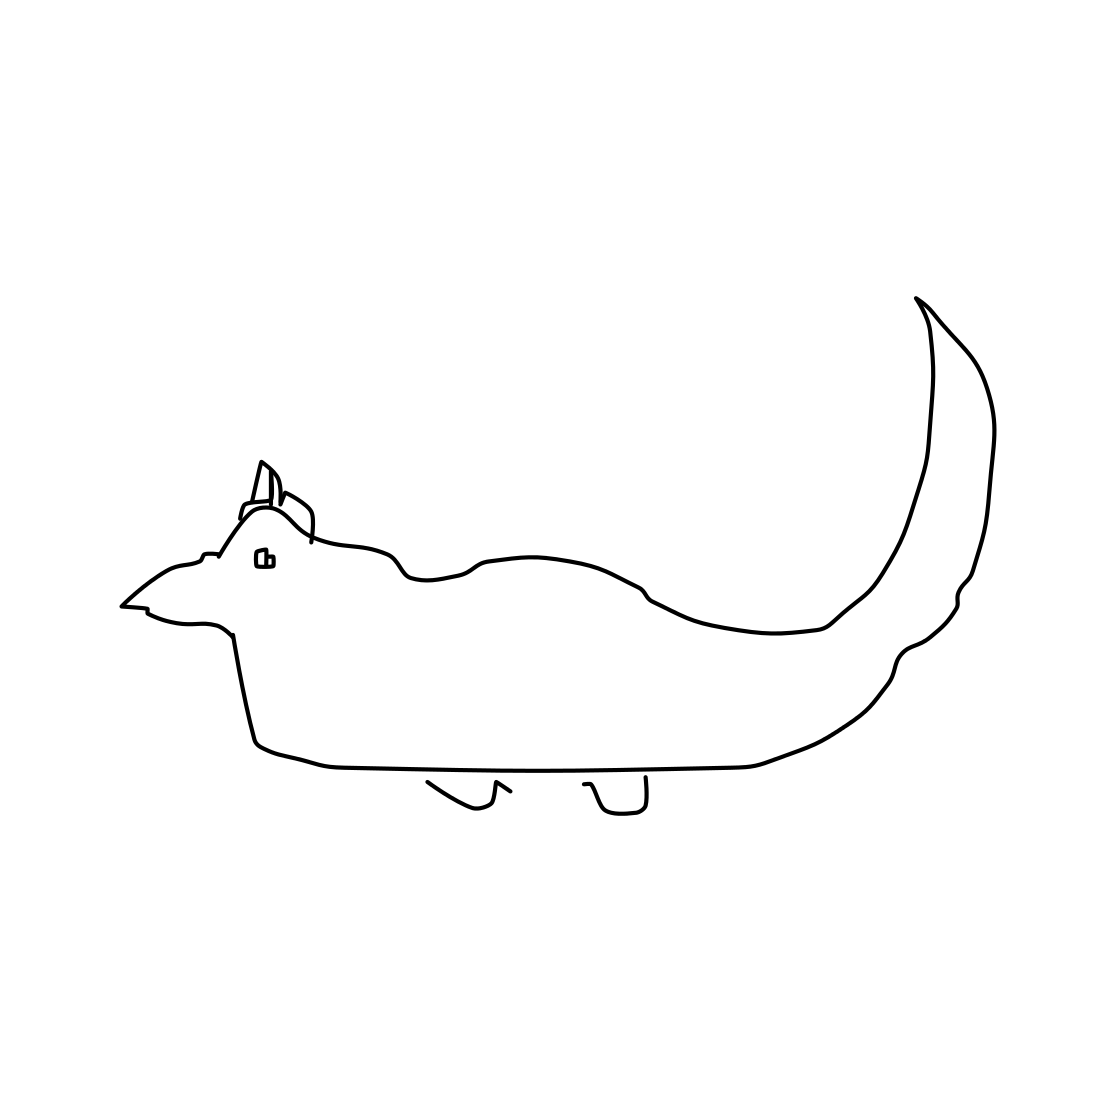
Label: squirrel